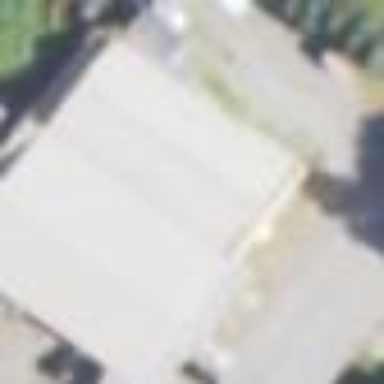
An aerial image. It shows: Building that serves as storage rental shop.